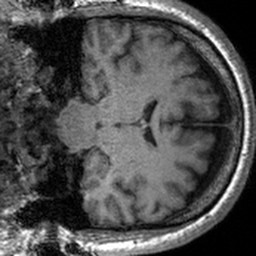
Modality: T1w
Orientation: coronal
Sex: male
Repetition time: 1.95 s
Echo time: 0.026 s